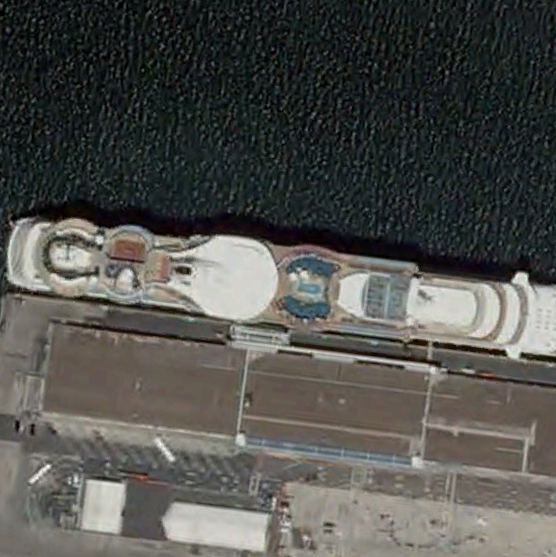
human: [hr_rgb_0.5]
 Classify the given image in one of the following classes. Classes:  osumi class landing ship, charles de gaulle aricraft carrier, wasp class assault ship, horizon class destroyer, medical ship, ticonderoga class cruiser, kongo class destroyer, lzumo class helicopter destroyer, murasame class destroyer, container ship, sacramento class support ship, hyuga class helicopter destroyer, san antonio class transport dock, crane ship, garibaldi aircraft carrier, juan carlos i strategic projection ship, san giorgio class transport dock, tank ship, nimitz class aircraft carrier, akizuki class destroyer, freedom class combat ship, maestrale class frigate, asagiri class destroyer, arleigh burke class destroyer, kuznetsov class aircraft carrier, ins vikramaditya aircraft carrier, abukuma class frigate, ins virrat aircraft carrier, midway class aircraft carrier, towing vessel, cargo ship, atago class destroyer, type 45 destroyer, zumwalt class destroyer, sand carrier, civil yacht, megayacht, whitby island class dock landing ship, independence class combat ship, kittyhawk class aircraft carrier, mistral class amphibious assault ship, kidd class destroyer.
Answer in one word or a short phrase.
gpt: Megayacht